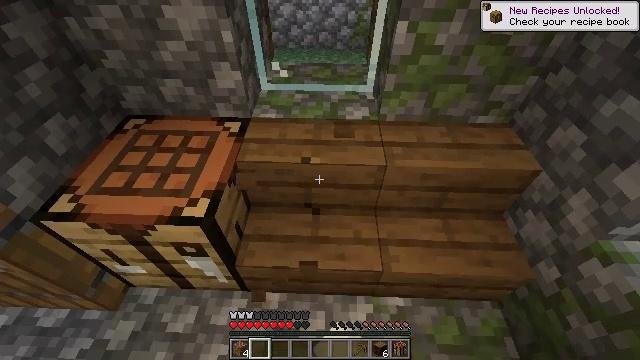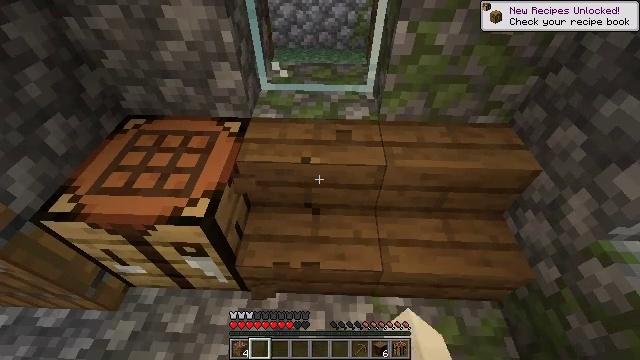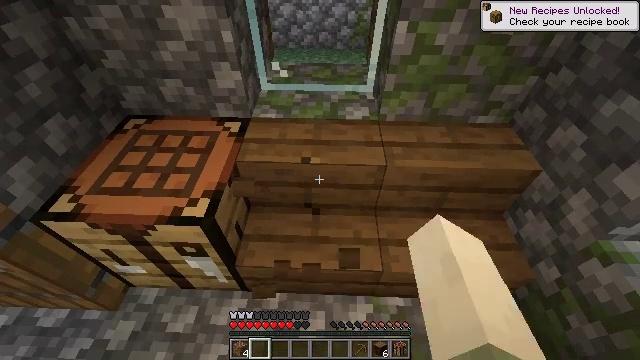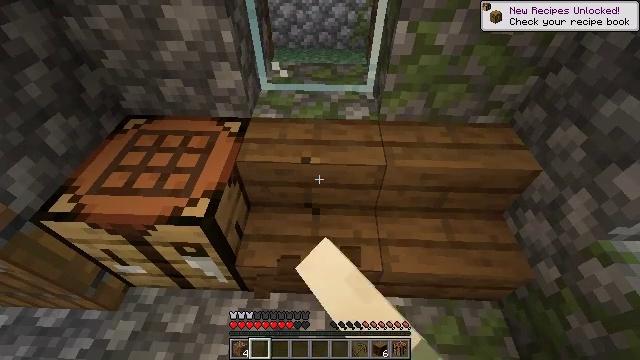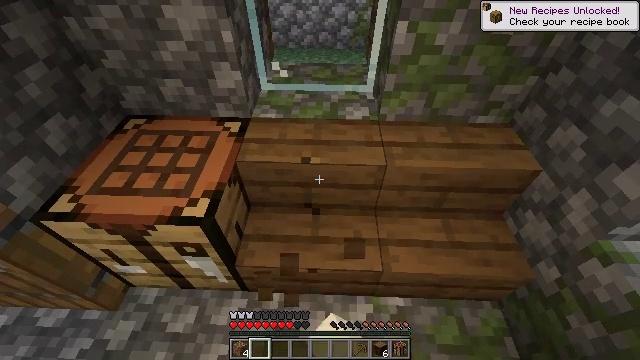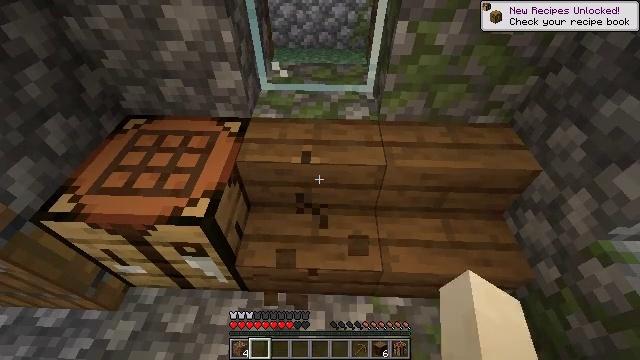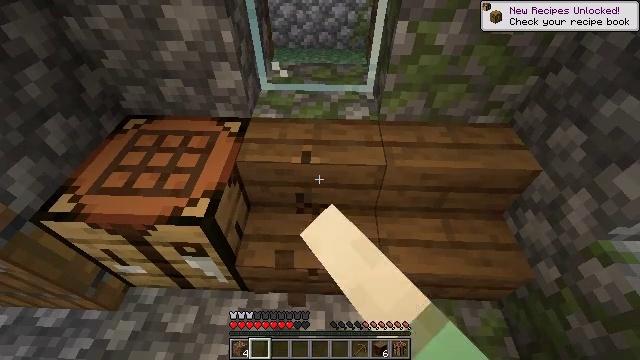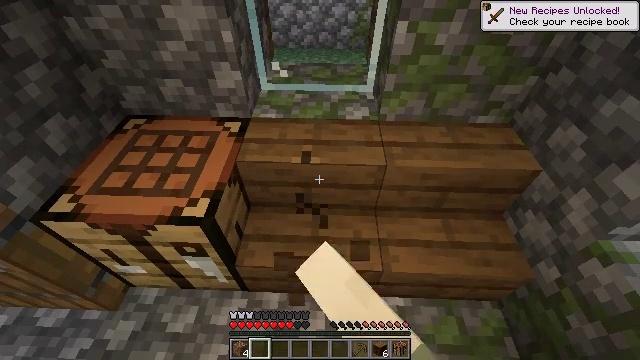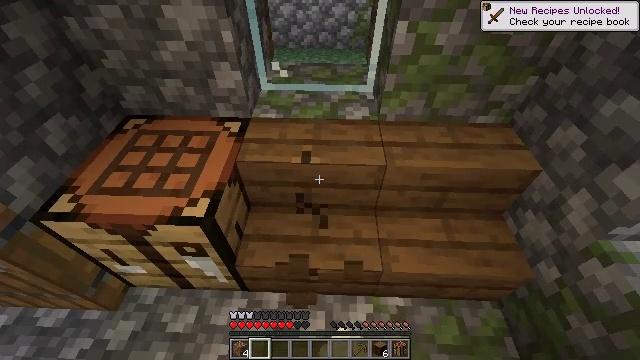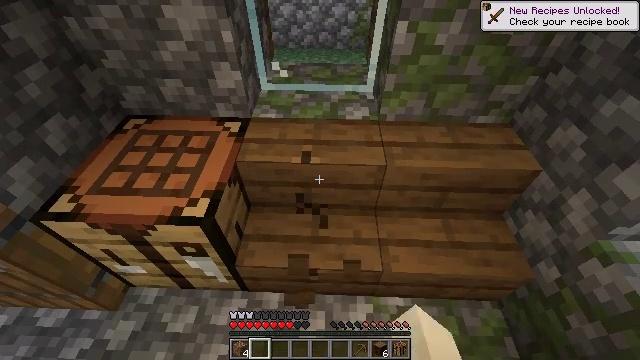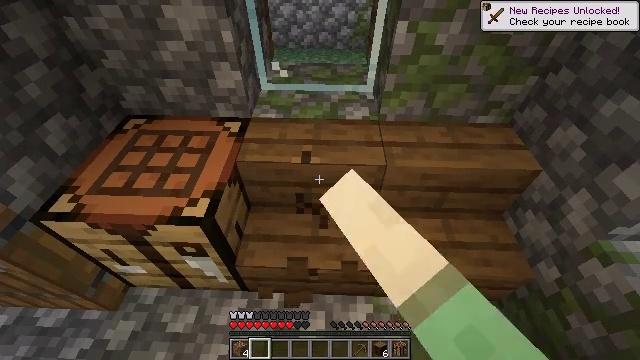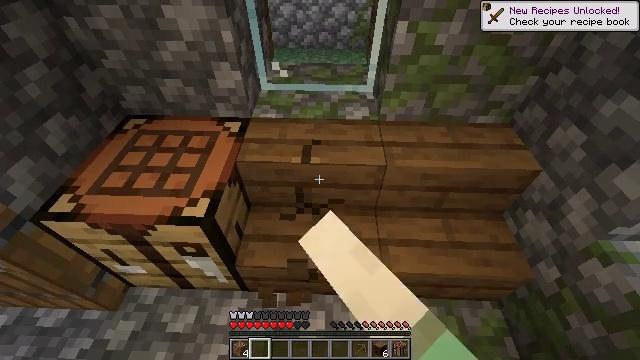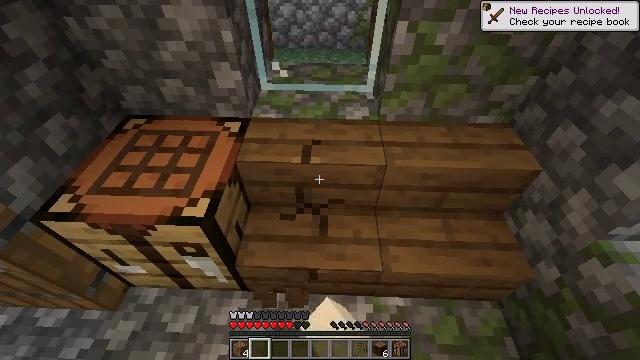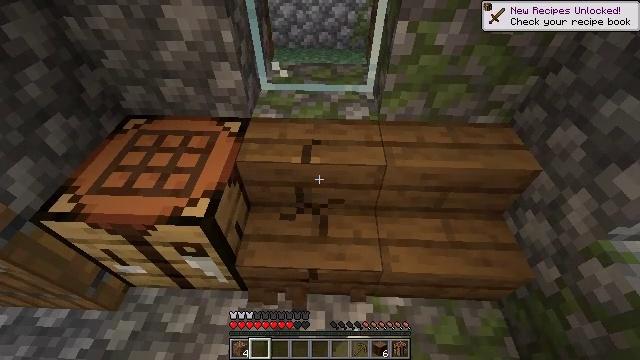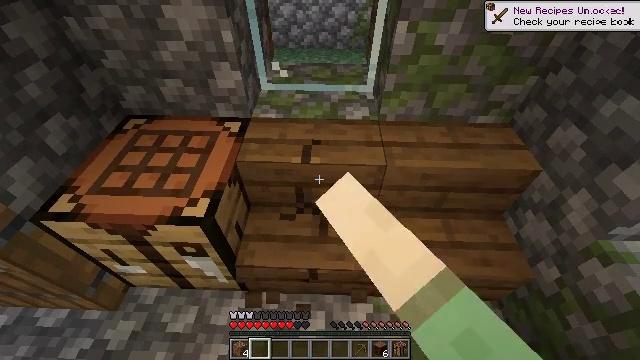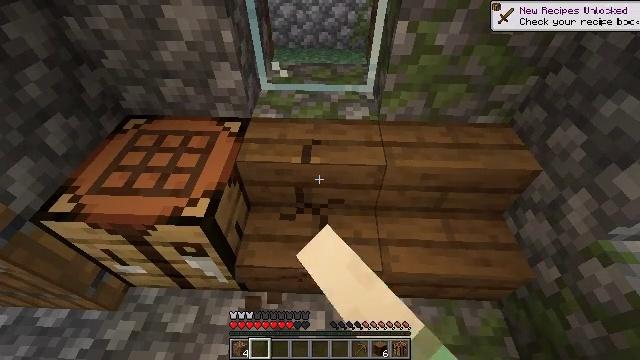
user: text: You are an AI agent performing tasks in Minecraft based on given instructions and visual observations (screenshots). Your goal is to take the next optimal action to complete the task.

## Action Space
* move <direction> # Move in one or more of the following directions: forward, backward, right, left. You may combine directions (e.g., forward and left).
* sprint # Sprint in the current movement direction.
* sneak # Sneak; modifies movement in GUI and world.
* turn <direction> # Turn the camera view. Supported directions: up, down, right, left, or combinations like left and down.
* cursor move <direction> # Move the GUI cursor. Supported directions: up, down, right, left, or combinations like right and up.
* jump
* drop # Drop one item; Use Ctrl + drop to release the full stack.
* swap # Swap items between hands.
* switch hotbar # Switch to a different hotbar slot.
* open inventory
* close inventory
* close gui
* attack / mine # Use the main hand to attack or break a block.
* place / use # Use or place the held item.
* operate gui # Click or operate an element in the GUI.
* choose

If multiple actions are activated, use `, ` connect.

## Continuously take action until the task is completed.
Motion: motion action
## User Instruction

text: Collect spruce stairs from a structure.
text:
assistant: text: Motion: attack / mine
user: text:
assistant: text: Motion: attack / mine
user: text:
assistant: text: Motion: attack / mine
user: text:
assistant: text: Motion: attack / mine
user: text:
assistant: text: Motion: attack / mine
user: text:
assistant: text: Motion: attack / mine
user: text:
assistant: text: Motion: attack / mine
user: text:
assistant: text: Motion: attack / mine
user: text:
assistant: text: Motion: attack / mine
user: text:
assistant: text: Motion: attack / mine
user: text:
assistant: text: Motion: attack / mine
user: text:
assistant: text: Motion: attack / mine
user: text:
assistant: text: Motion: attack / mine
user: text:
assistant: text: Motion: attack / mine
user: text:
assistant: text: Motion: attack / mine
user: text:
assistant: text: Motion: attack / mine
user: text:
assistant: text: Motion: attack / mine
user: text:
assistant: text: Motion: attack / mine
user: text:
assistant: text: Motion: attack / mine
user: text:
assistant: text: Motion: attack / mine
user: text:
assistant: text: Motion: attack / mine
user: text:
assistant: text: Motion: attack / mine
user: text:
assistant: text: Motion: attack / mine
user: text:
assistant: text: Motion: attack / mine
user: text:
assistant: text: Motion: attack / mine
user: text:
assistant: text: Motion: attack / mine
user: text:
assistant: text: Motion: attack / mine
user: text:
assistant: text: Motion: attack / mine
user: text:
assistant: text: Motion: attack / mine
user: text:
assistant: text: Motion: attack / mine